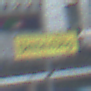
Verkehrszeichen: Umleitungsankuendigung
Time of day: MorningAfternoon
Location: Outdoor (Urban)
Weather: PartlyCloudy
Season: NotSpecified
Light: Natural